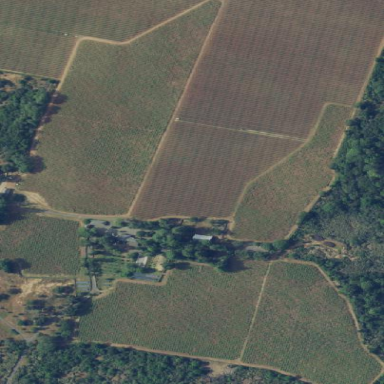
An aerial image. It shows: Vineyard with wine grapes as the main crop.